Field crop: tomato
Growth stage: 1
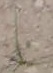
Species: cyperus